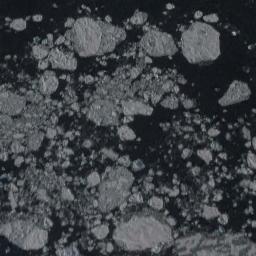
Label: sea_ice